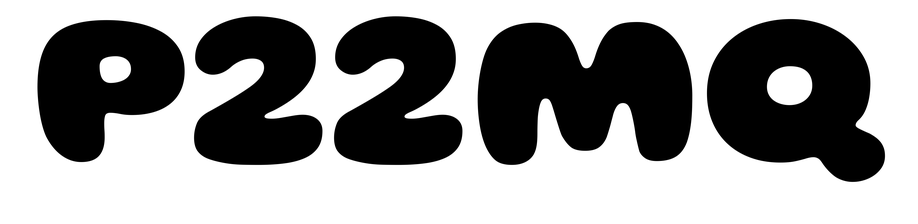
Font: Gluten_ExtraBold